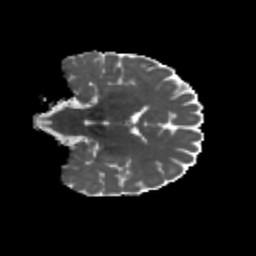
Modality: MD
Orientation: coronal
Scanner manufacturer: siemens
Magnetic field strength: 3 T
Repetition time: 4.16 s
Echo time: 0.0806 s